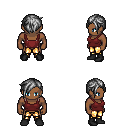
a pixel art fantasy rpg character, male body template, human, dark skin, maroon pirate shirt, gold greaves, gray pixie cut hairstyle, black shoes, four views (front, back, left, right), 2x2 character sprite sheet, small pixel art, hard edges, no anti-aliasing